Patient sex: M
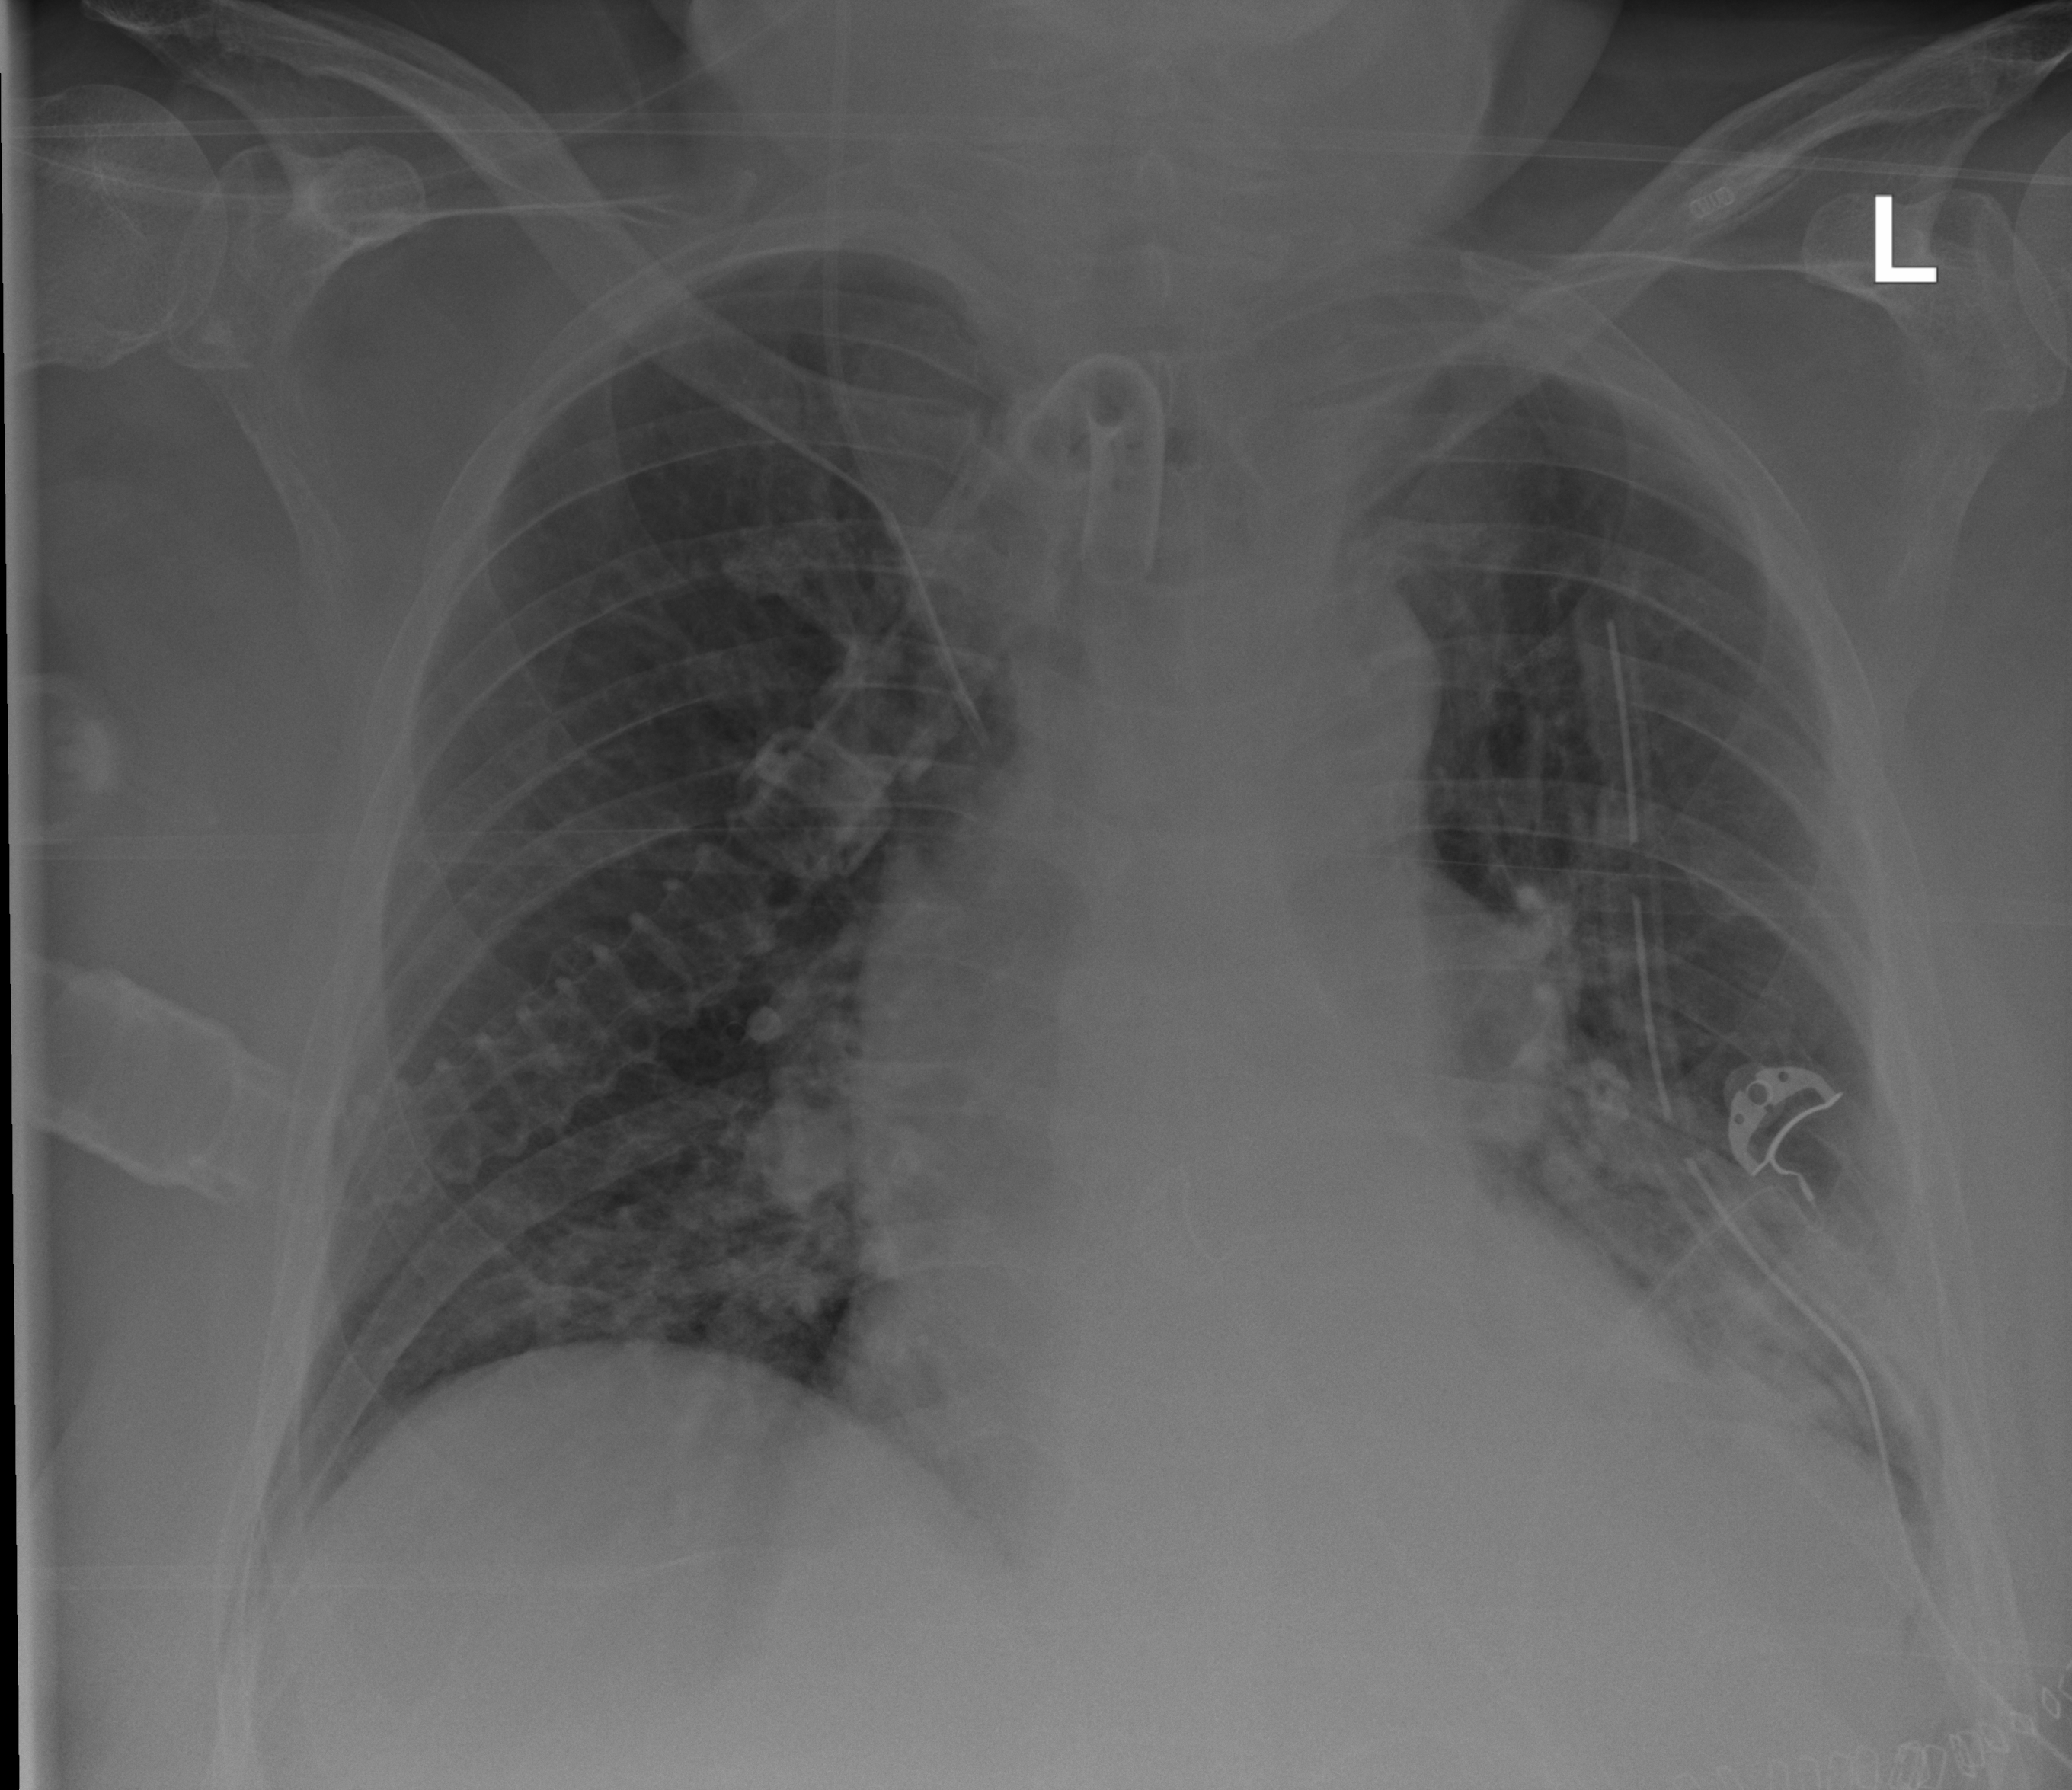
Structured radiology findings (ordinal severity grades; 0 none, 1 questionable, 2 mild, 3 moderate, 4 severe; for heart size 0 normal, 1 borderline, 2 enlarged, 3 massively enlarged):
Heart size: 2
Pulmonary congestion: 2
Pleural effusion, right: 0
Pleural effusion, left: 2
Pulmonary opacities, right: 1
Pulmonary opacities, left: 2
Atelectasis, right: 2
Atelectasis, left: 2